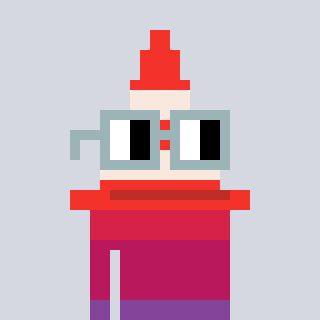
a pixel art character with square dark gray glasses, a cone-shaped head and a blue-colored body on a cool background